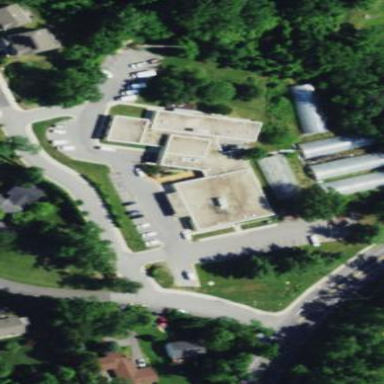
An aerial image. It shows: Community centre building.